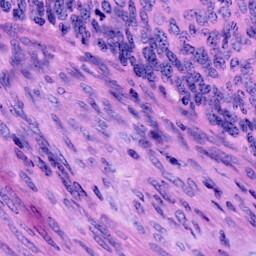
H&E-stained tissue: Cervix